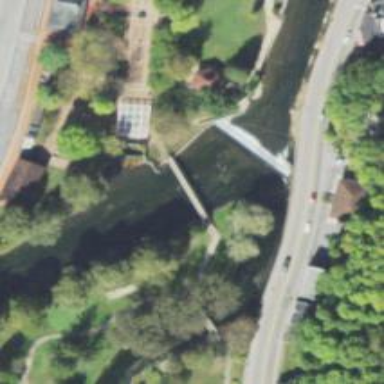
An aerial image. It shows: Footway that goes over the bridge. The bridge has suspension structure.